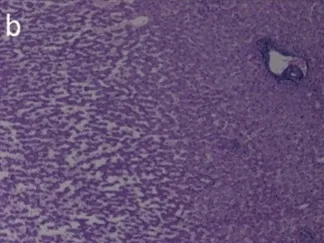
Pathological and immunohistochemistry findings. Regarding the larger tumor,. Macroscopically, it measured 61 mm, and ,was white in color.
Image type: pathology (immunostaining)